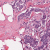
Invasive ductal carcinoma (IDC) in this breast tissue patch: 1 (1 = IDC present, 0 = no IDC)